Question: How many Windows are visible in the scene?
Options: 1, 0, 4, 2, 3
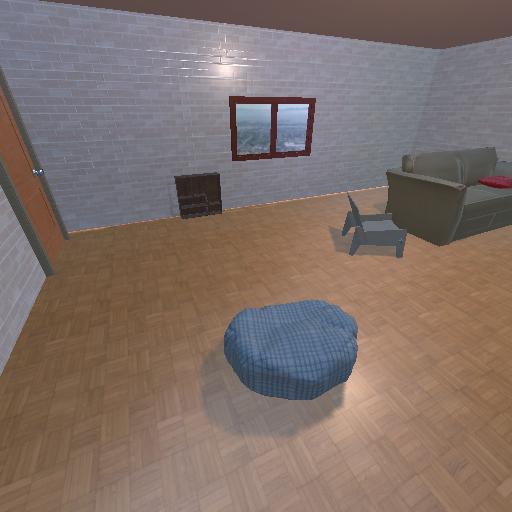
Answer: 1